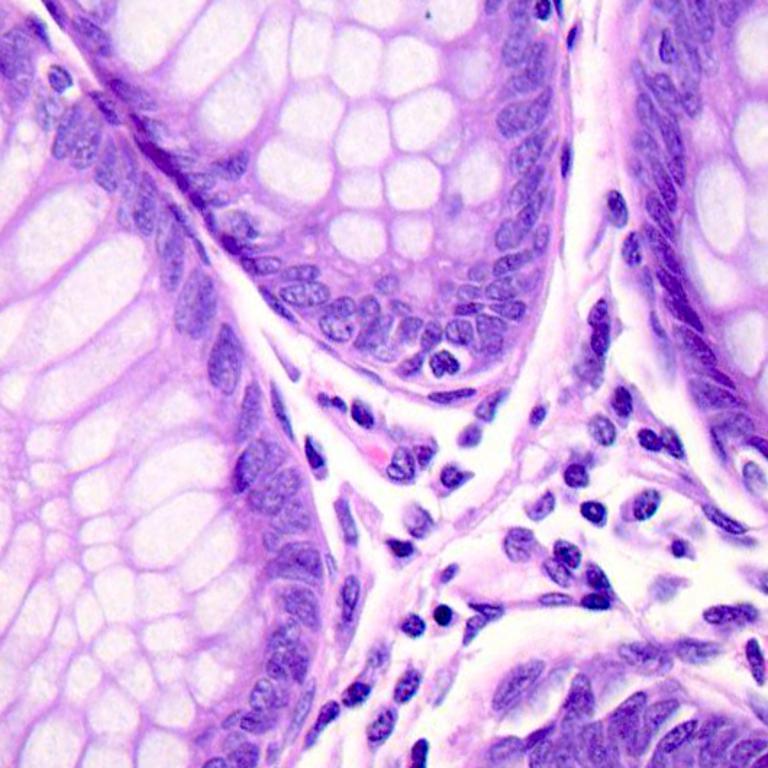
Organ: colon
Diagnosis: benign